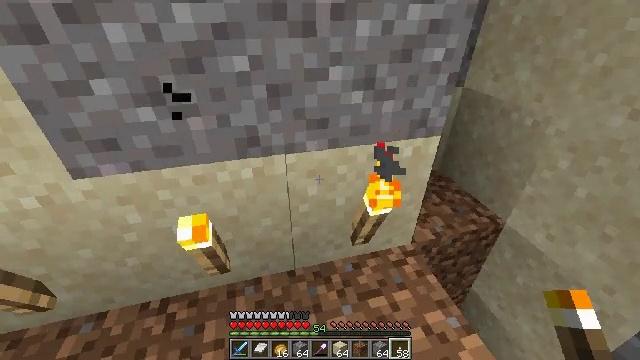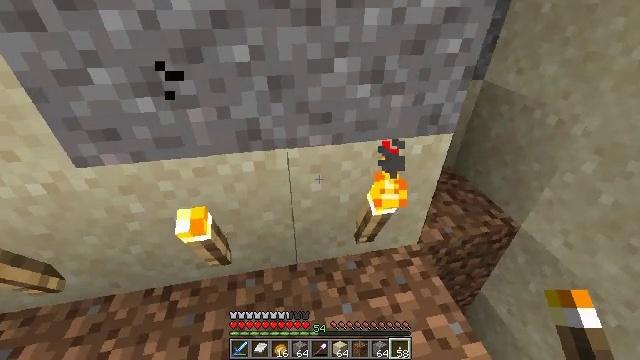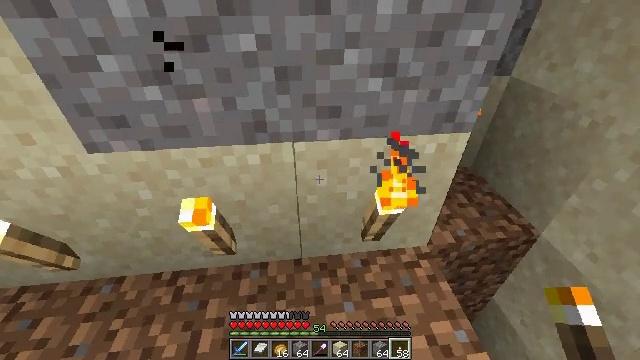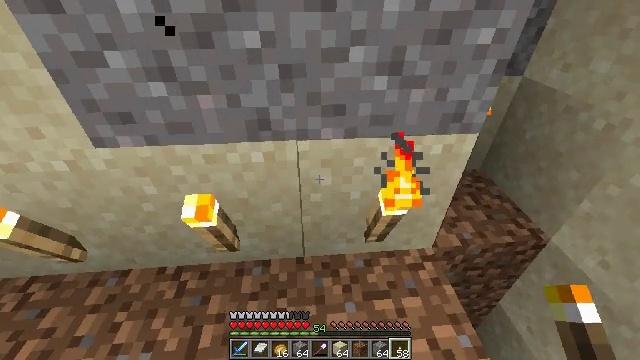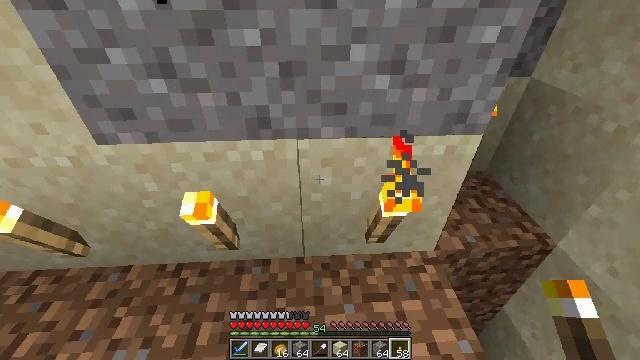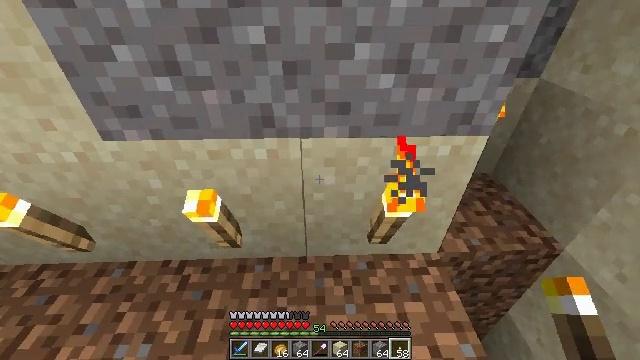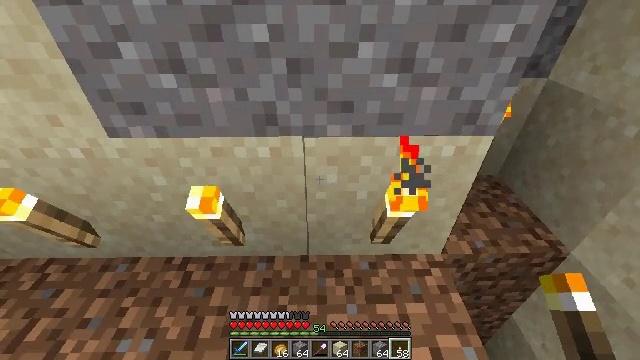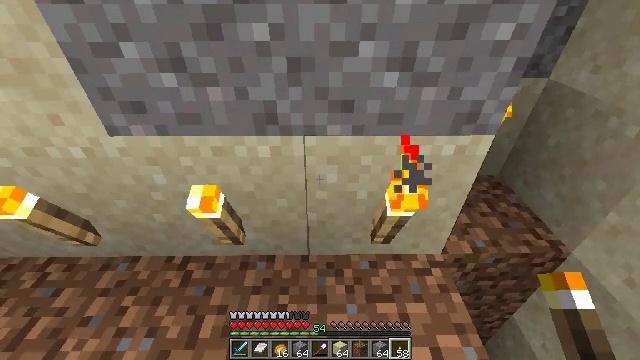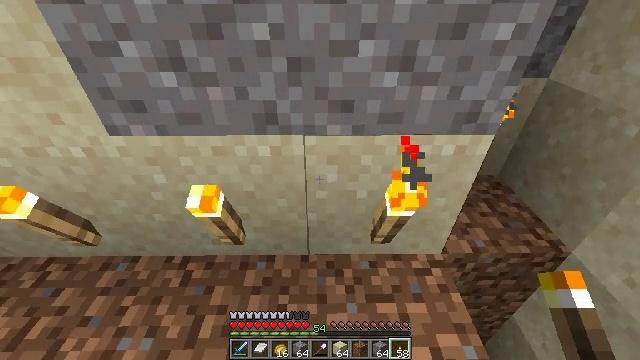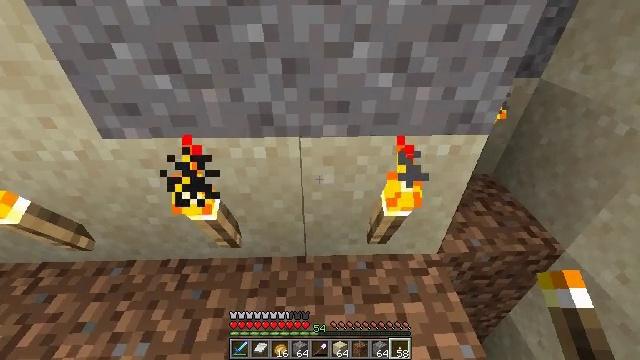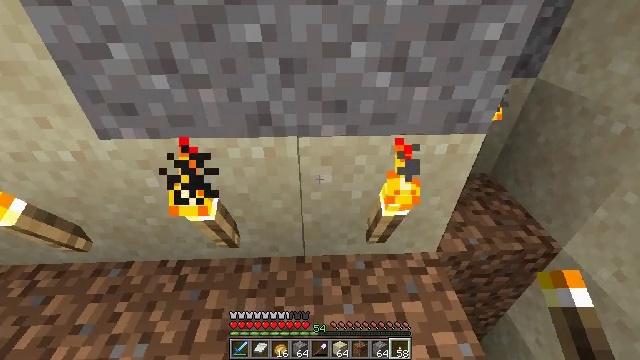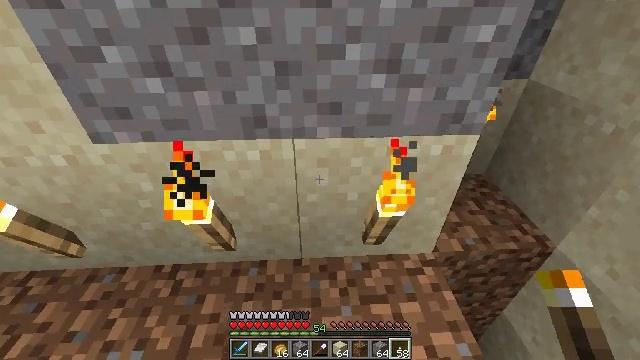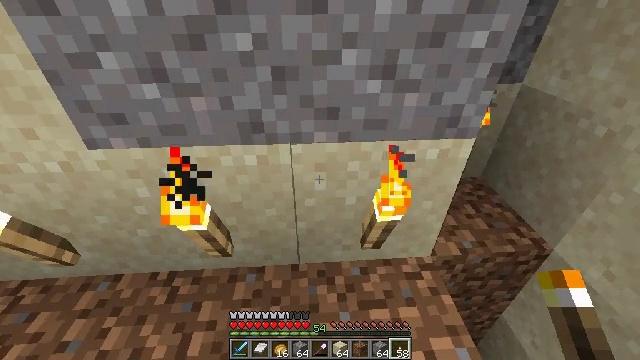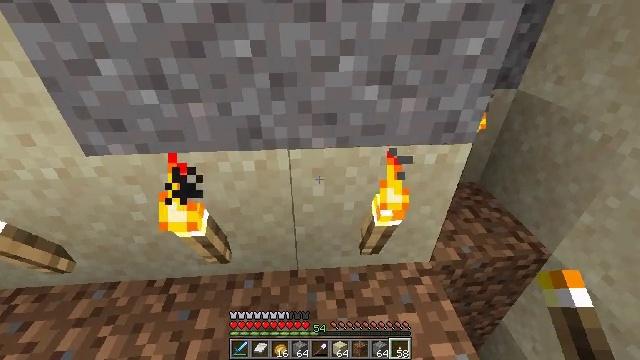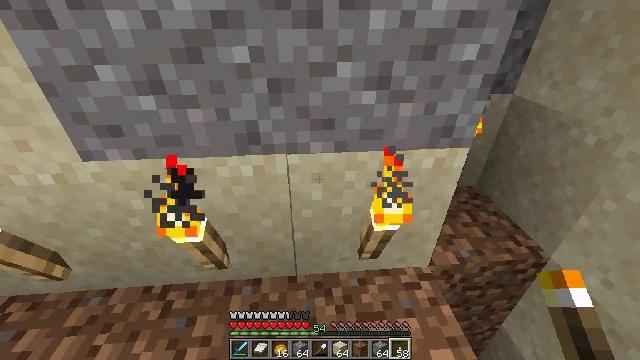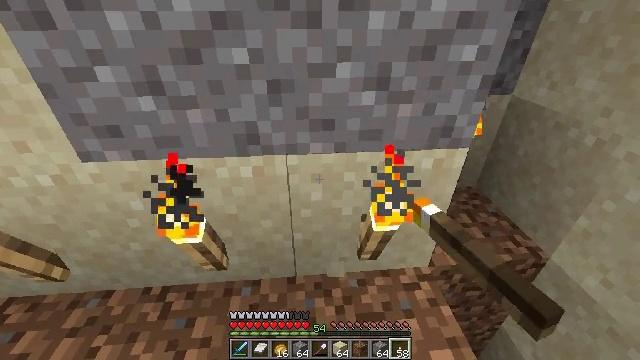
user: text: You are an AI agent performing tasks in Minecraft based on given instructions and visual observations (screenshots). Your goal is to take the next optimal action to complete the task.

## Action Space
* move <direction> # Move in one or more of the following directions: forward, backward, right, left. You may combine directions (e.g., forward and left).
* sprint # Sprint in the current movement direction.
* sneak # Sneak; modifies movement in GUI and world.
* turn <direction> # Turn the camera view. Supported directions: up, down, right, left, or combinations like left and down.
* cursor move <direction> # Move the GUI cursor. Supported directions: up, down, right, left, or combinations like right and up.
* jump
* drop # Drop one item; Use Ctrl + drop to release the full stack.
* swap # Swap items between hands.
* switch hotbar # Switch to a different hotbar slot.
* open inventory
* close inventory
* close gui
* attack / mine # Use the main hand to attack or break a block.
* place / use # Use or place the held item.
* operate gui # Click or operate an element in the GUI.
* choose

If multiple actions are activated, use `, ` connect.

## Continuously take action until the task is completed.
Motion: motion action
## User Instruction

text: Mine sand by the water.
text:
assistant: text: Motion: turn left and down
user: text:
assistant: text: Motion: turn left and down
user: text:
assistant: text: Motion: turn left
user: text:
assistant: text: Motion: turn left
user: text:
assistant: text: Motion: turn left
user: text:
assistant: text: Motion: turn left
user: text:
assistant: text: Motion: no_op
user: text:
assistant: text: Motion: no_op
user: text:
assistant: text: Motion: turn right
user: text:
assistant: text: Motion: no_op
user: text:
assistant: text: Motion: turn right
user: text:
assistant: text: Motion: turn up
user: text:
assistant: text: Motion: turn up
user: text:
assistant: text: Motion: turn up, attack / mine
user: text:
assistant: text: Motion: attack / mine
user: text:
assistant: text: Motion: attack / mine
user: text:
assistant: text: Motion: attack / mine
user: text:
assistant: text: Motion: attack / mine
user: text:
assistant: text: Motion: attack / mine
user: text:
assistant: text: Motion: attack / mine
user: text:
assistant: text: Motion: attack / mine
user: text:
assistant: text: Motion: attack / mine
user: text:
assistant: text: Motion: attack / mine
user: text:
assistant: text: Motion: attack / mine
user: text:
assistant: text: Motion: attack / mine
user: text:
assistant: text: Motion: attack / mine
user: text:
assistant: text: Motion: attack / mine
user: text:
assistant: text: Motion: attack / mine
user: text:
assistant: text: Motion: attack / mine
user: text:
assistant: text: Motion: attack / mine